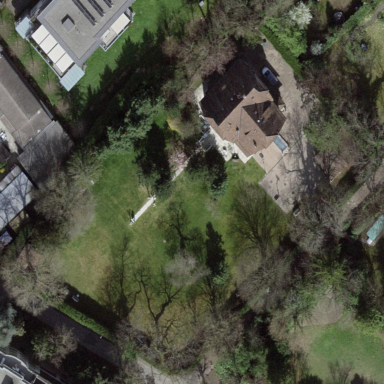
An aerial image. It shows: Garden surrounded by fence.